Question: I'm building an app that allows the user to export en import data files and send them by e-mail.
So I've created a data file type with extension ".myAppExtension".
At first time everythings goes well. I can't export and send an e-mail. And when I open the e-mail, the method does work.
'''
-(BOOL) application:(UIApplication *)application handleOpenURL:(NSURL *)url {
if (url != nil && [url isFileURL]) {
NSLog(@"%@",url);
NSLog(@"%@",[url pathExtension]);
if([[[url pathExtension] lowercaseString] isEqualToString:[@"myAppExtension" lowercaseString]]){
//Deal with received file
UIAlertView *alert = [[UIAlertView alloc] initWithTitle:@"Export ok" message:[NSString stringWithFormat:@"This file has been added : %@",[url lastPathComponent]] delegate:nil cancelButtonTitle:@"Ok" otherButtonTitles:nil,nil];
[alert show];
}else{
UIAlertView *alert = [[UIAlertView alloc] initWithTitle:@"Export failed" message:[NSString stringWithFormat:@"This extention is not supported : %@",[url pathExtension]] delegate:nil cancelButtonTitle:@"Ok" otherButtonTitles:nil,nil];
[alert show];
}
}
return YES;
}
'''
My issue is that when I want to export an other type of file with extension "otherExtension". I did not create data type for this extension in my app.
So I export and send an e-mail with this second type of file. The file name showed in e-mail "file.otherExtension". But, this is the issue, when I tap this mail attachement the e-mail app offers me to open it in my application. That's not what I want and, as I said, I did not create the data type for "otherExtension".
Edit : This is how I created the file type in myApp-info.plist :

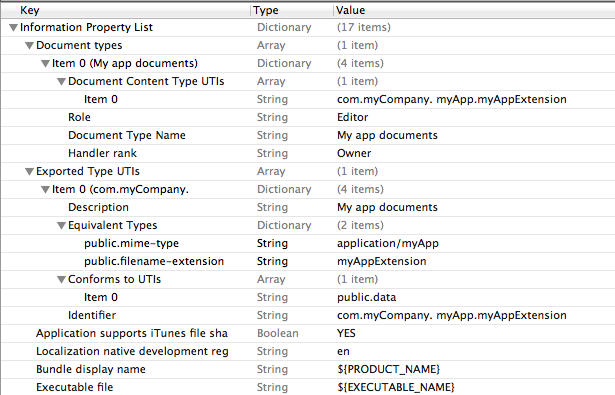
Answer: If someone is interested, the issue were from the send e-mail fonction.
'''
MFMailComposeViewController *picker = [[MFMailComposeViewController alloc] init] ;
[picker setSubject:mailSubject];
[picker addAttachmentData:codedData mimeType:@"application/myApp" fileName:[filePath lastPathComponent]];
[picker setToRecipients:[NSArray array]];
[picker setMessageBody:mailBody isHTML:NO];
[picker setMailComposeDelegate:self];
[currentMainViewController presentViewController:picker animated:YES completion:nil];
'''
By adding the mime type to mail attachment the receiving application was using it to read the file. Replacing the mime type by "nil" solved my issue.
'''
[picker addAttachmentData:codedData mimeType:nil fileName:[filePath lastPathComponent]];
'''